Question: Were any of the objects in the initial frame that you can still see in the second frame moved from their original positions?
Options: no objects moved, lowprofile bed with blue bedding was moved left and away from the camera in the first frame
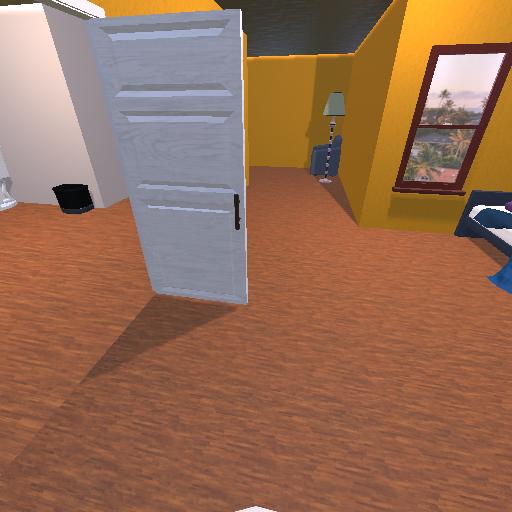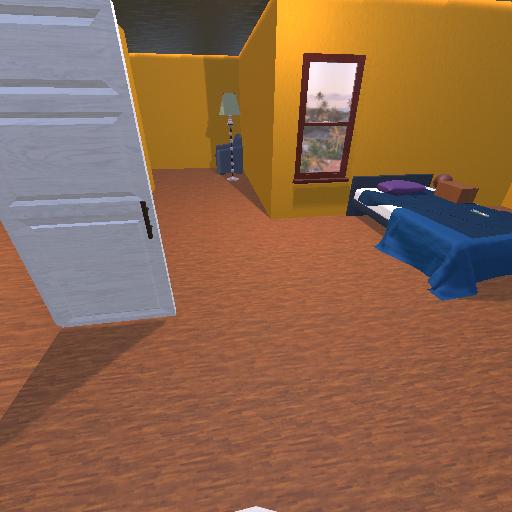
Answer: no objects moved